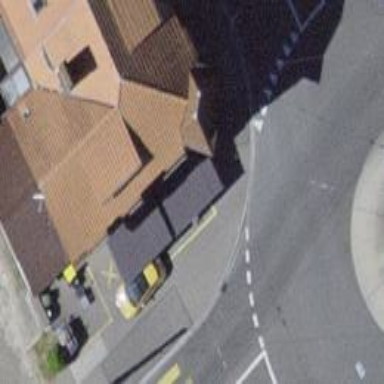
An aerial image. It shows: Fast food establishment.